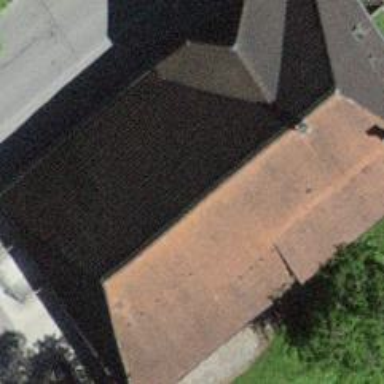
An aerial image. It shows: Farm building.